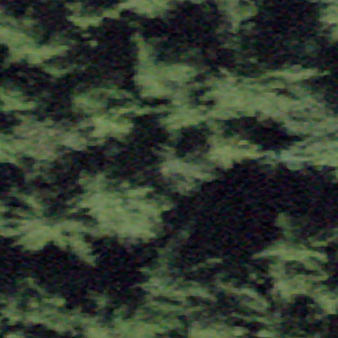
Label: other